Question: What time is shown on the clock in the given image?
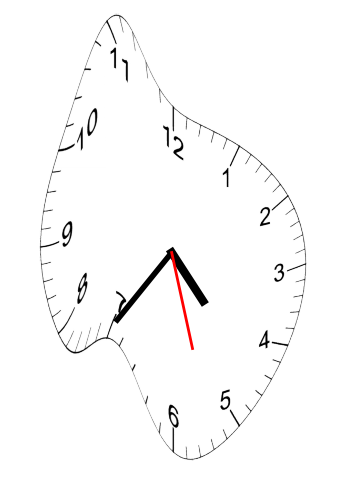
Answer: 04:35:27